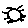
Label: sun